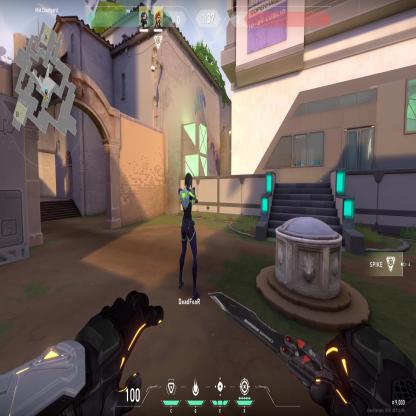
Label: teammate